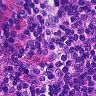
Metastatic tissue present: no